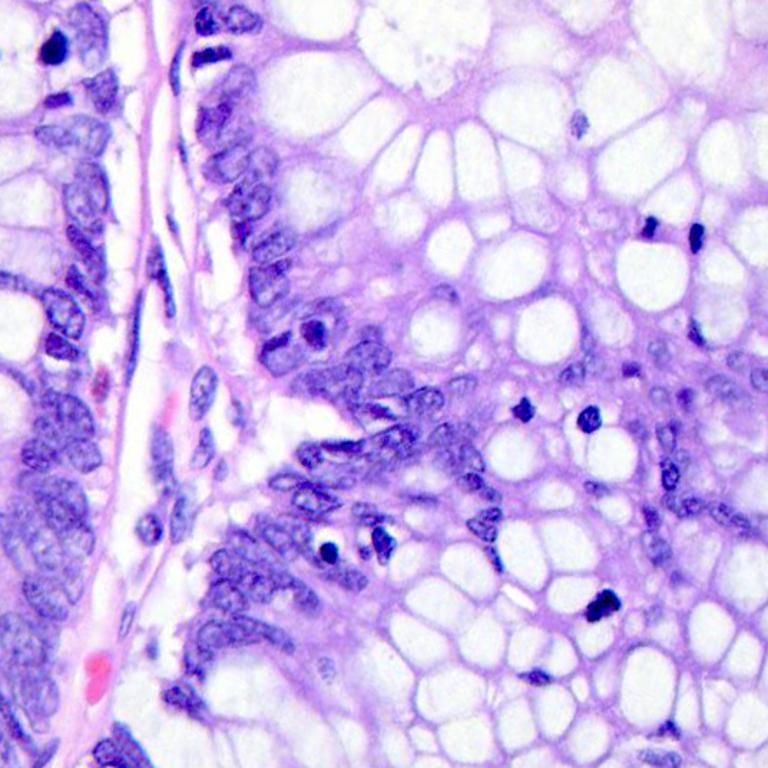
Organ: colon
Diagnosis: benign